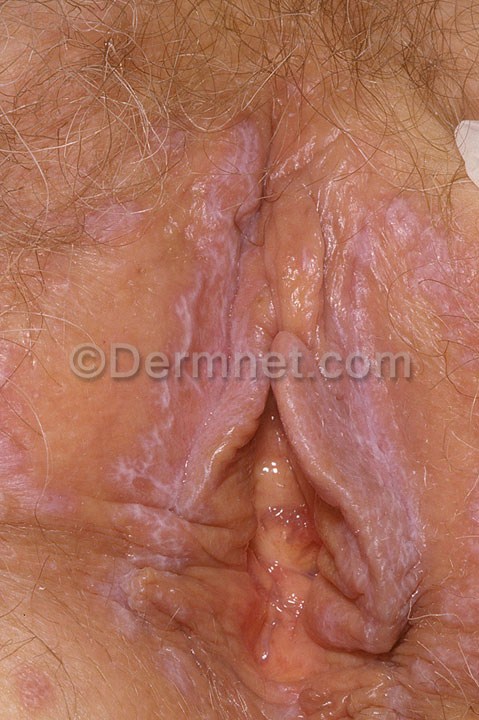
Disease: Psoriasis pictures Lichen Planus and related diseases